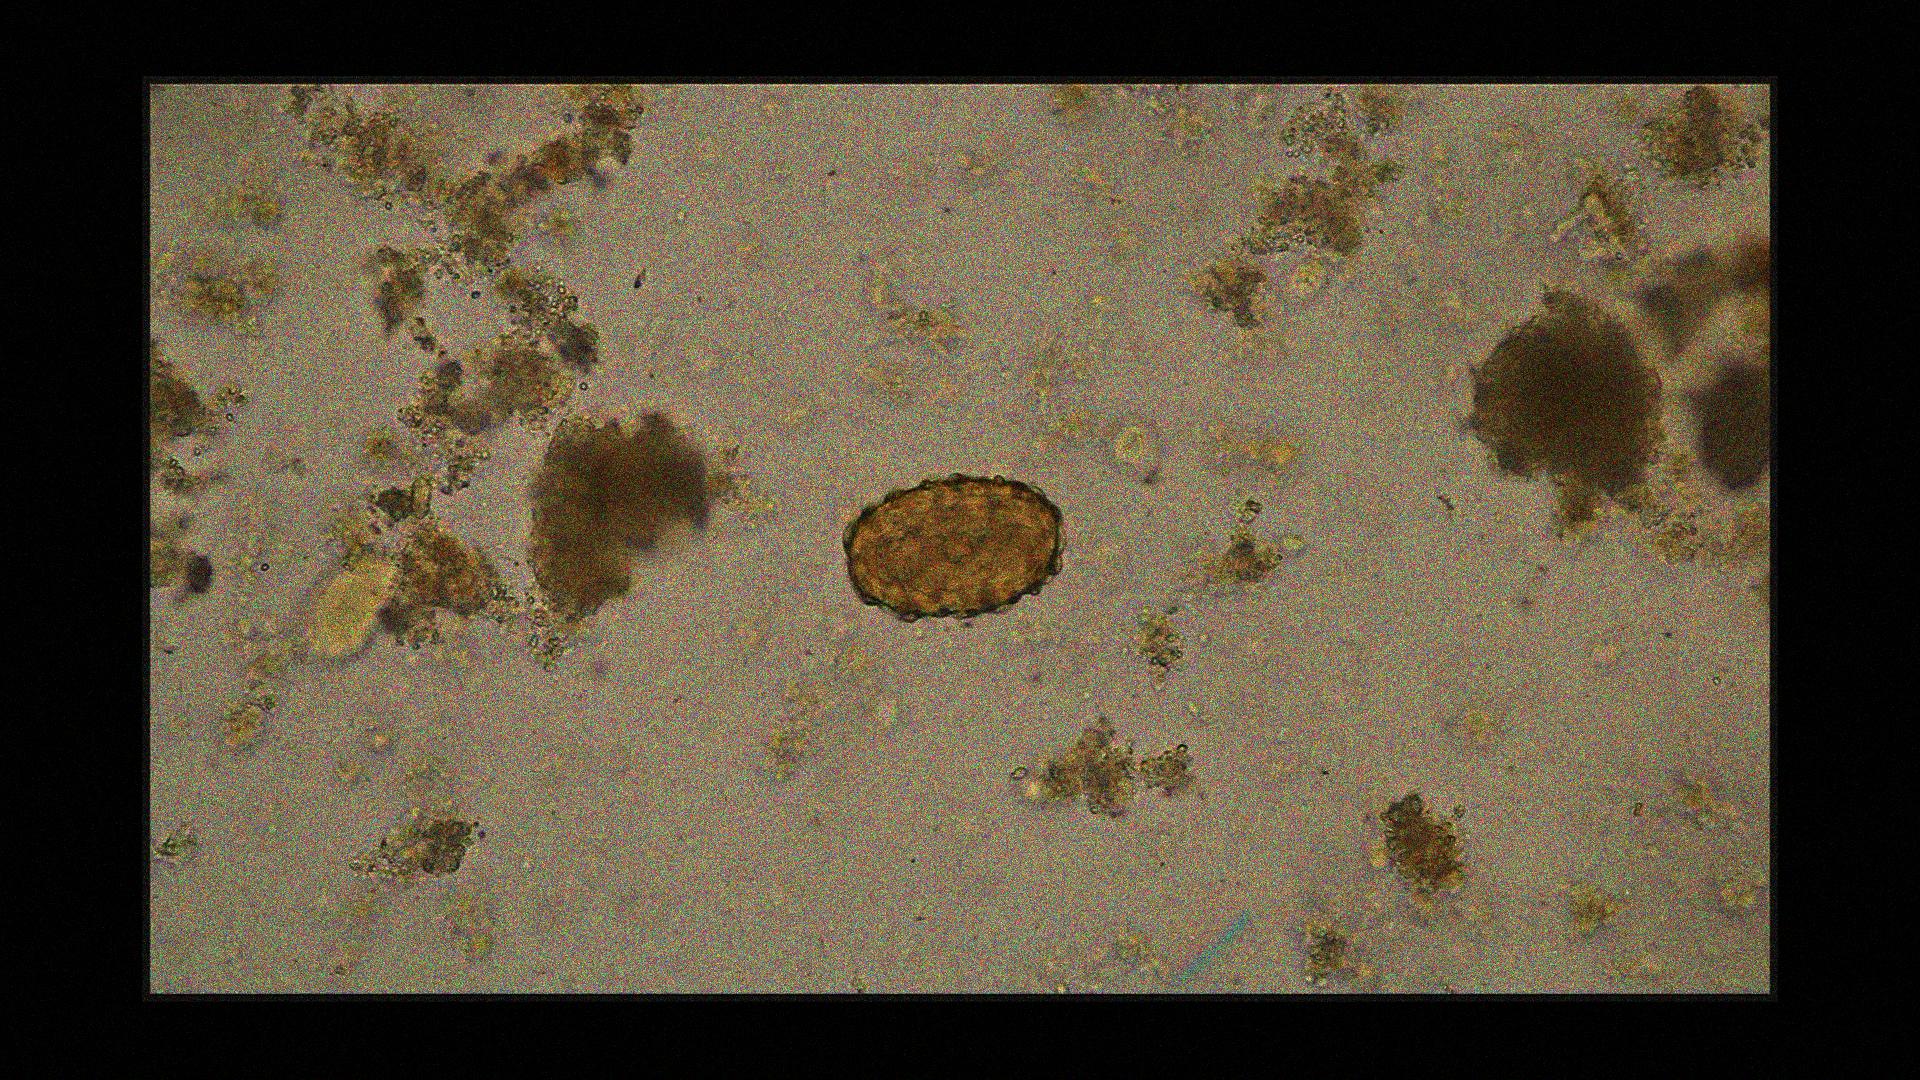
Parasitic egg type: Ascaris lumbricoides